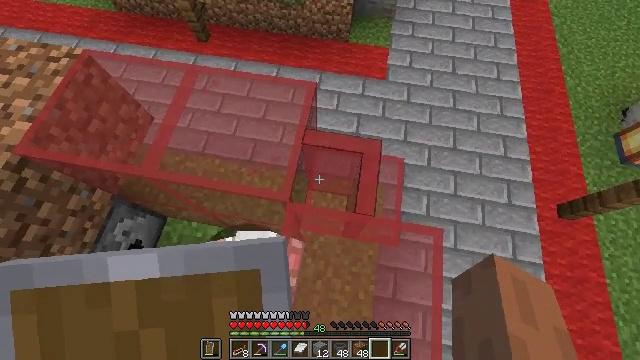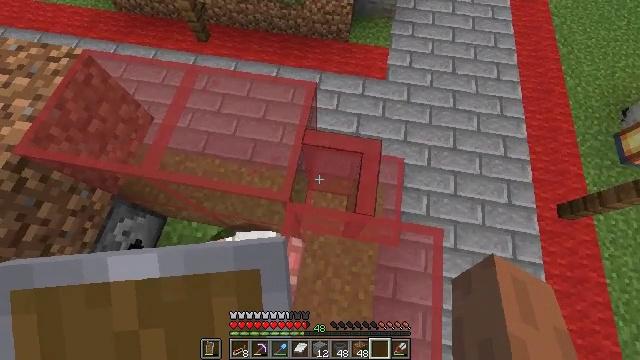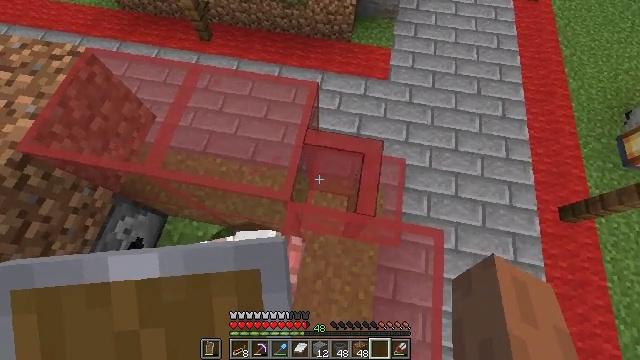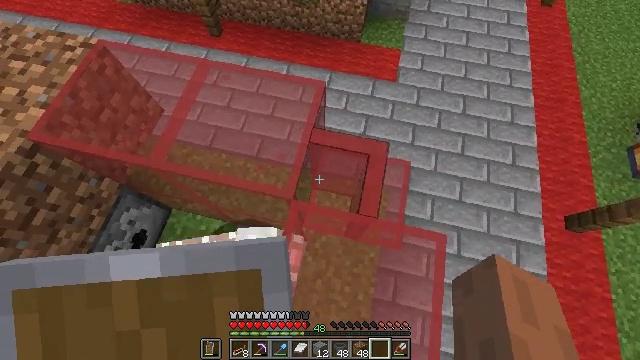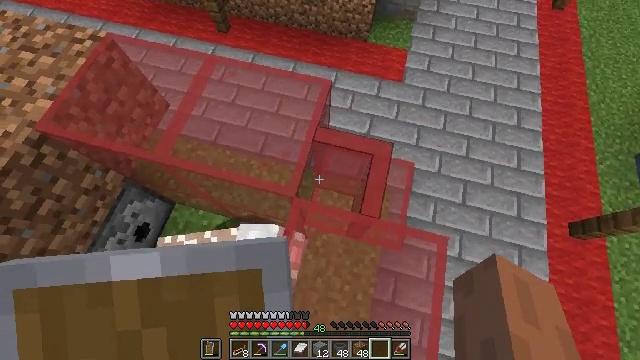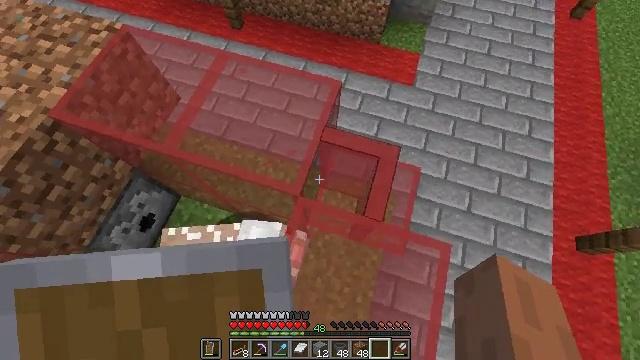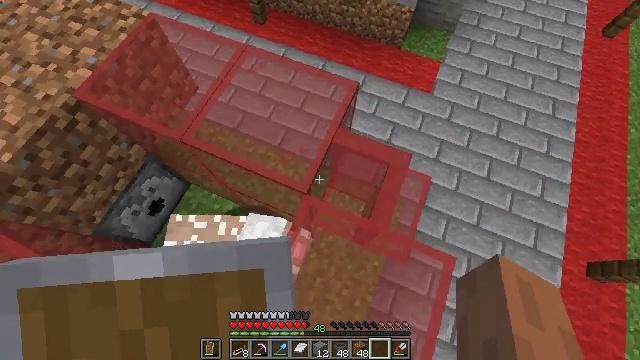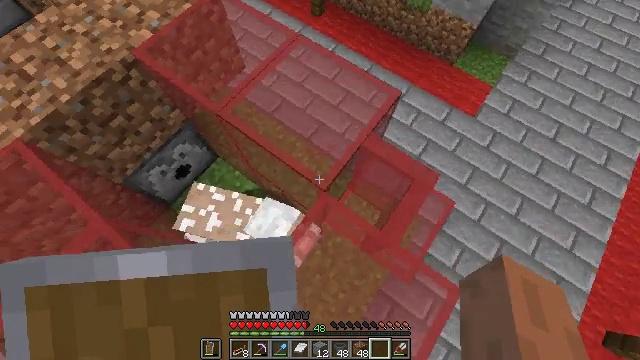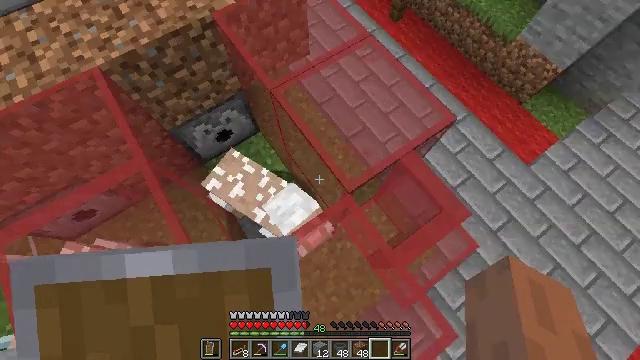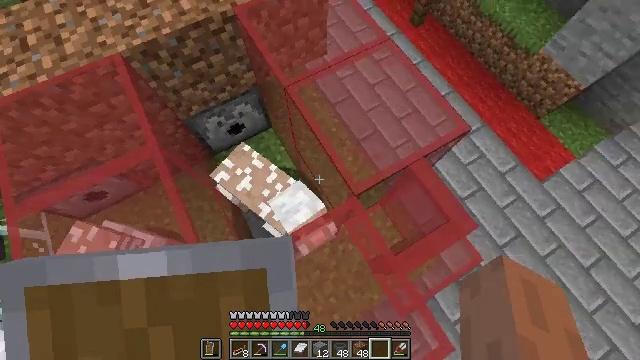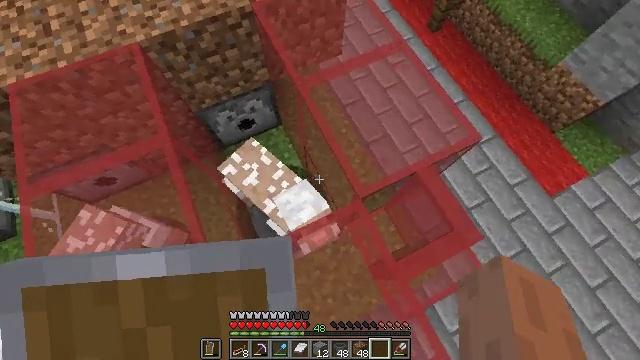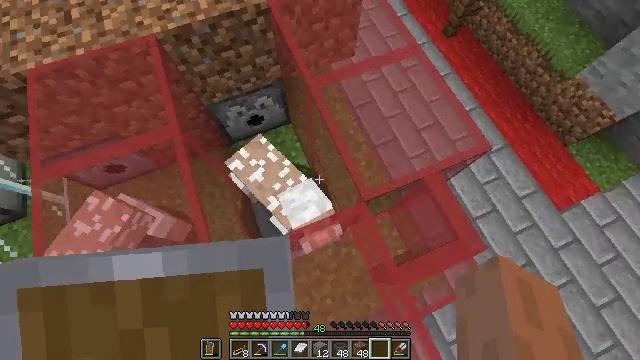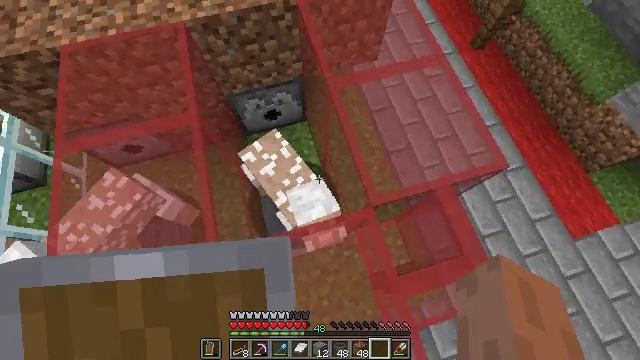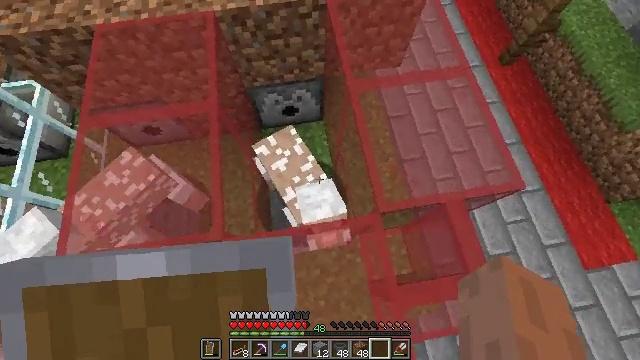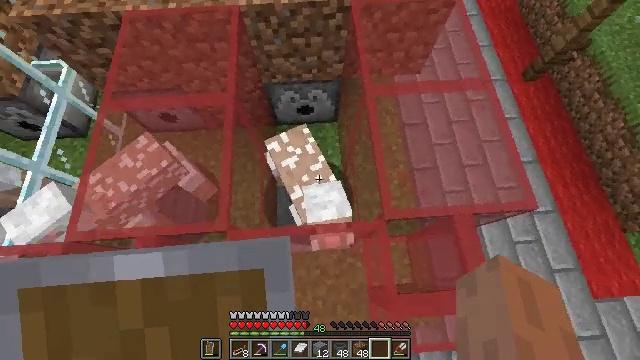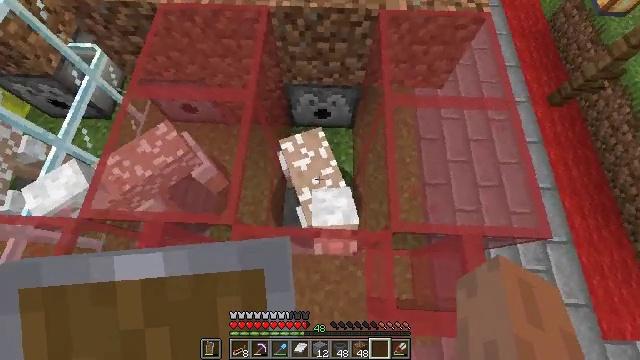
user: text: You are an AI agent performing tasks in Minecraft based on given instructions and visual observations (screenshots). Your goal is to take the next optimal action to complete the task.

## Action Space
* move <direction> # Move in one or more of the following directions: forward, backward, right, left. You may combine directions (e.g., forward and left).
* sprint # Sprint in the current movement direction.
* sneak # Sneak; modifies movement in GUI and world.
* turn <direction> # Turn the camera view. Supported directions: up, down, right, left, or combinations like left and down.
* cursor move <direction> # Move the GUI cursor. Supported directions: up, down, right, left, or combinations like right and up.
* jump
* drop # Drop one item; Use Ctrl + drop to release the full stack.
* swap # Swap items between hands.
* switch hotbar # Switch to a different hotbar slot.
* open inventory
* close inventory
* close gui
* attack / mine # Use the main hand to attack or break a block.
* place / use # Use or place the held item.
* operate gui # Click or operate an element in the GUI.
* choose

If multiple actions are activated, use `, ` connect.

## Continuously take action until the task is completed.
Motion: motion action
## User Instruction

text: Attack the green stained glass pane to break it.
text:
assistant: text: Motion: no_op
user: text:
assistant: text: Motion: no_op
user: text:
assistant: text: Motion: turn left
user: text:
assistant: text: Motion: turn left
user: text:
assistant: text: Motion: turn left
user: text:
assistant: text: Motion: turn left
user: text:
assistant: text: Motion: turn left
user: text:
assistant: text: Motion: turn left
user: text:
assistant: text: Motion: turn left
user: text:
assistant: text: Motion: turn left
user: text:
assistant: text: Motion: turn left
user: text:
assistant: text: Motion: turn left
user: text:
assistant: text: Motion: turn left
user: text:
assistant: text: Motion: turn left
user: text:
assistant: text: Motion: turn left
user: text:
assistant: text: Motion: turn left
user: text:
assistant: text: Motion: turn left
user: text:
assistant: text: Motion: turn left and up
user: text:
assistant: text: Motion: turn left and up
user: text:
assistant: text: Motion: turn left
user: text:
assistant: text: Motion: no_op
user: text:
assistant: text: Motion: no_op
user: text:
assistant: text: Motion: no_op
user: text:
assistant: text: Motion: no_op
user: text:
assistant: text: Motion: no_op
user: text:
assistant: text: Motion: turn left
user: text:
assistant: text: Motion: turn left
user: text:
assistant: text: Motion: turn left
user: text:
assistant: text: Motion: turn left
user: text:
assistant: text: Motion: turn left and up